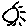
Label: sun